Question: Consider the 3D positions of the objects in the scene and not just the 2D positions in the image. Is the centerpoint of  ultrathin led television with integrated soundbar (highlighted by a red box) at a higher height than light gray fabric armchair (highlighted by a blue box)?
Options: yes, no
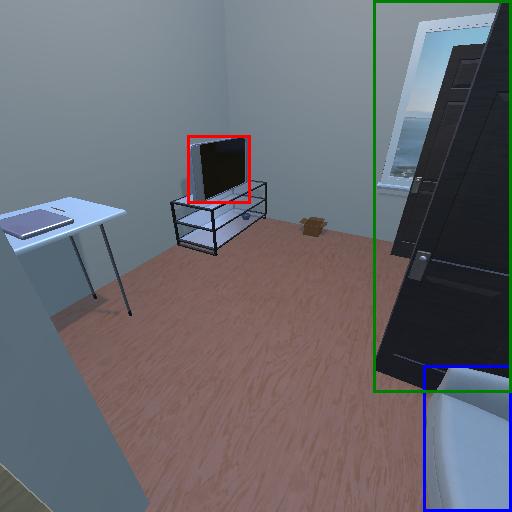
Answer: yes